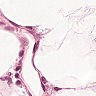
Metastatic tissue present: no